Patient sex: M
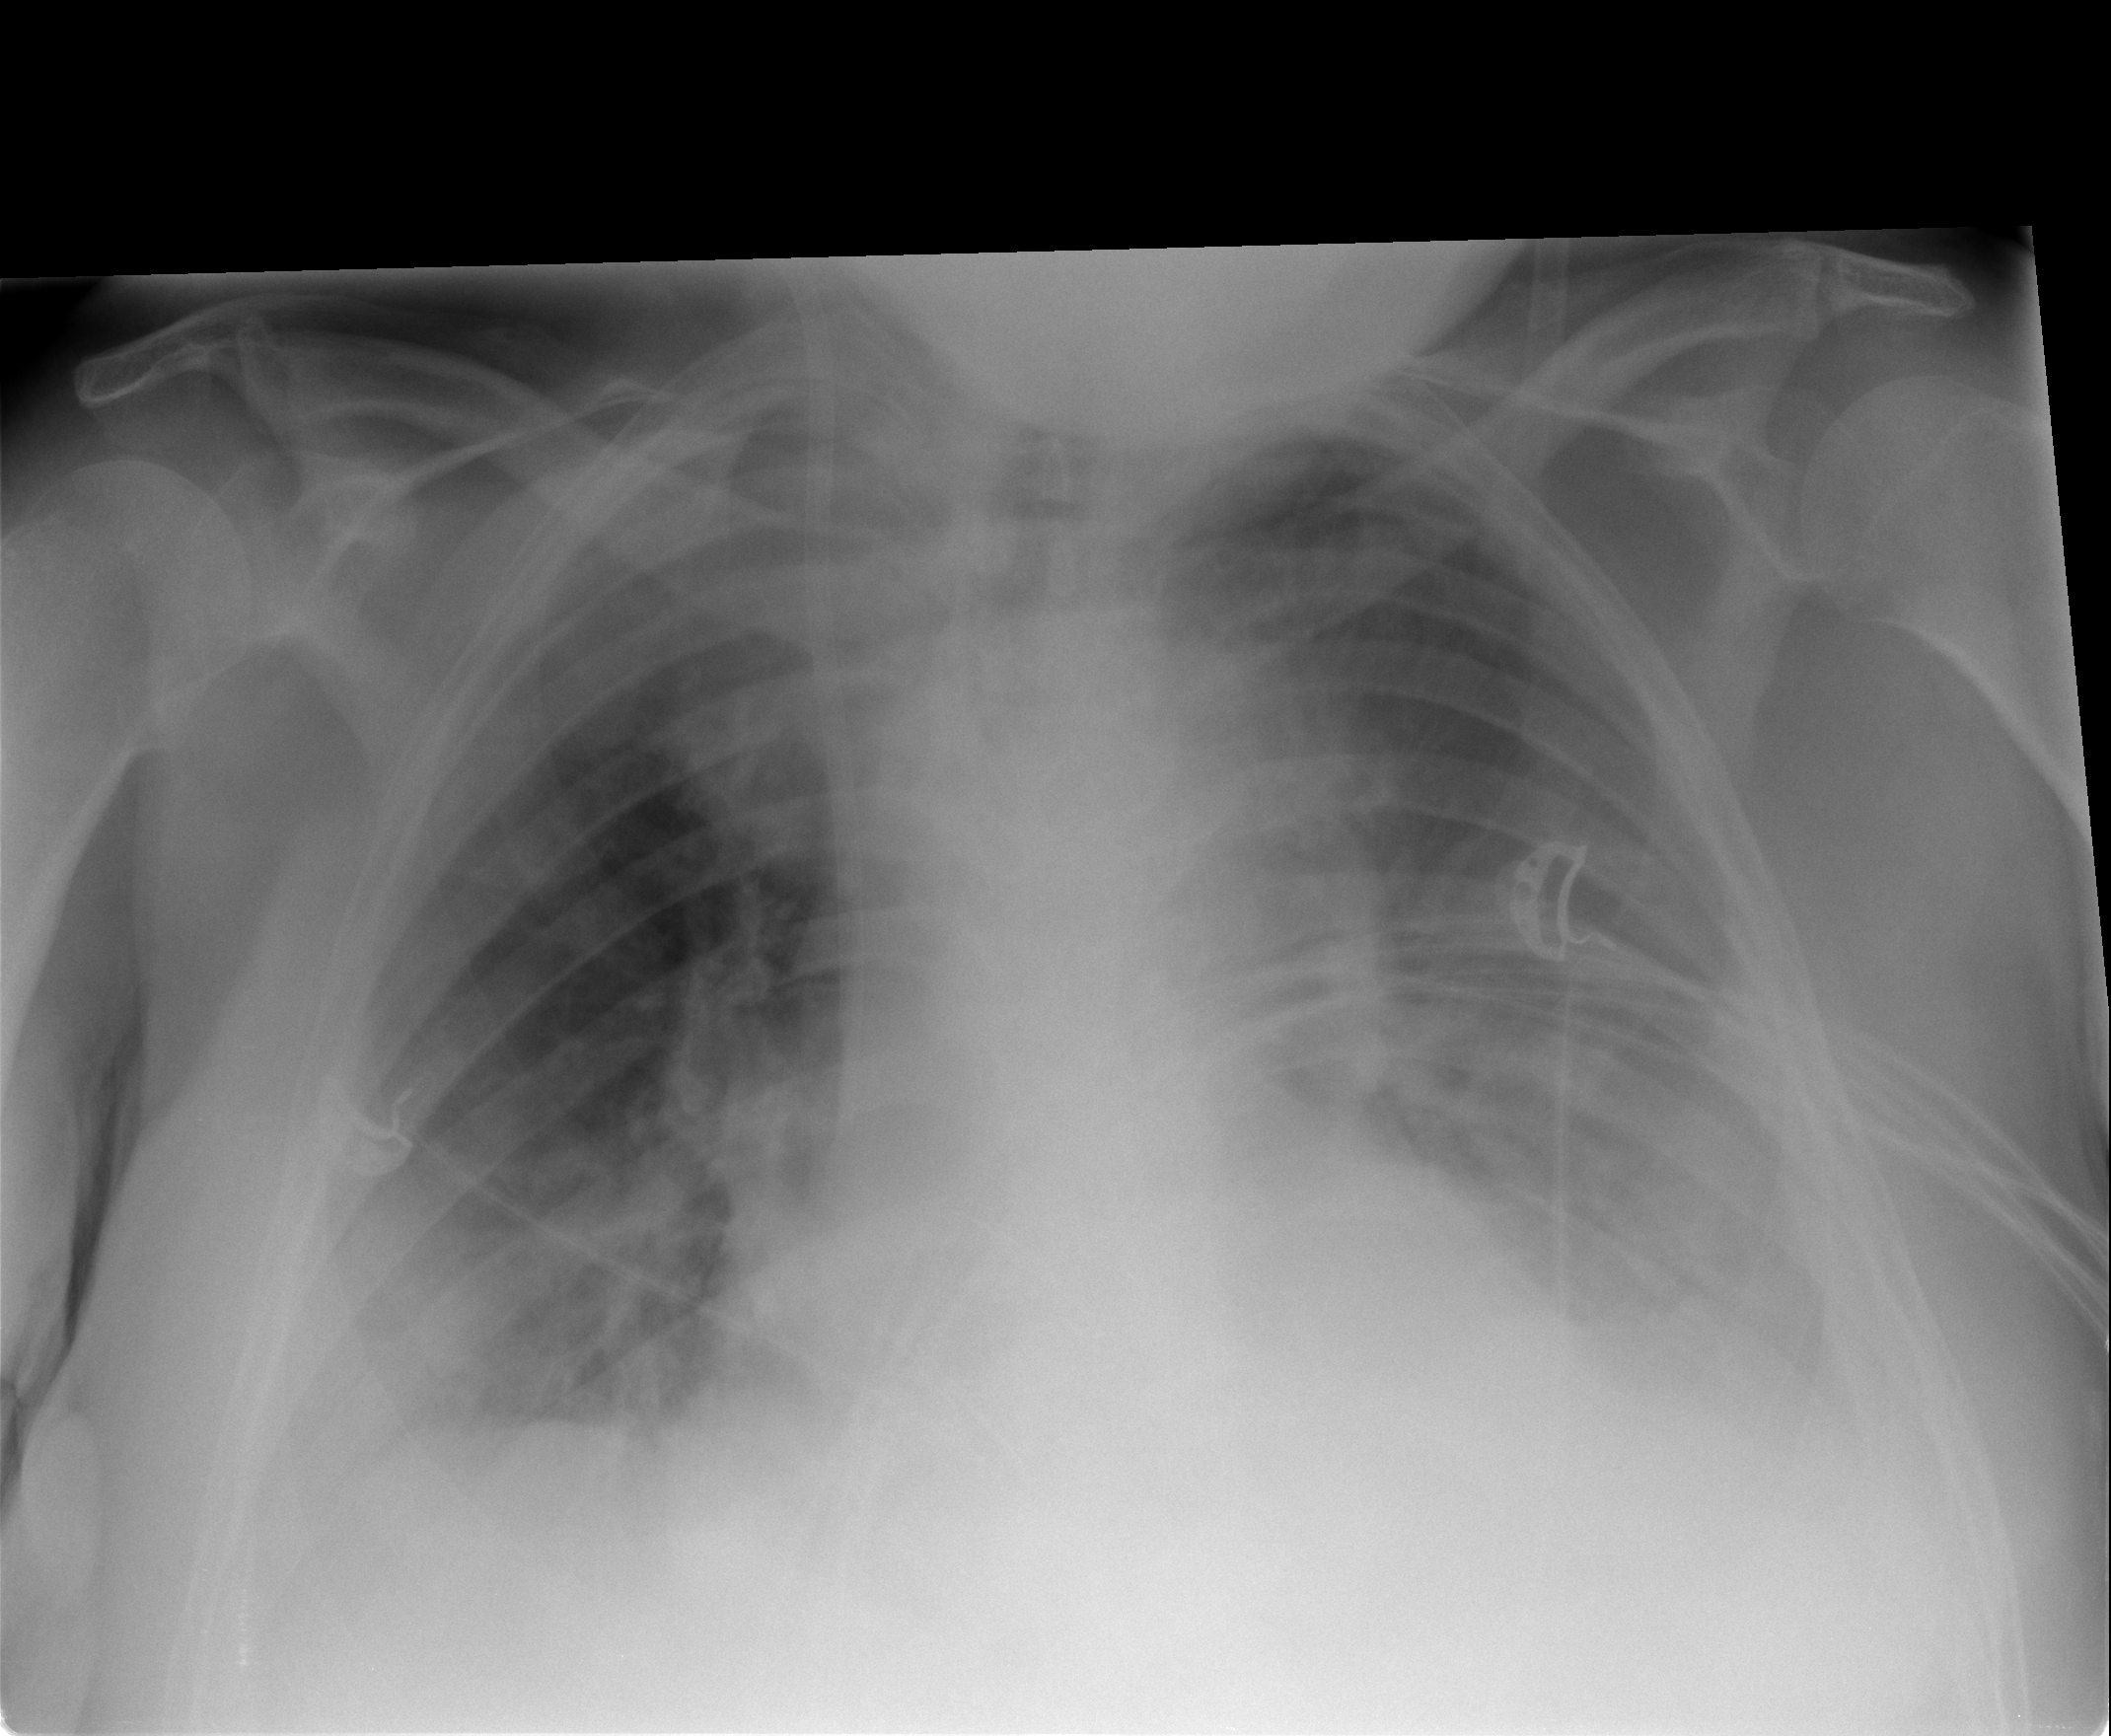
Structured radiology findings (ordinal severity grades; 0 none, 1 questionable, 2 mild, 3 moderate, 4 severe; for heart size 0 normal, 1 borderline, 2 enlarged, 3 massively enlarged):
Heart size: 2
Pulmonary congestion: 2
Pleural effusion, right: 2
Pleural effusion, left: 3
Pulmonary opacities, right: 0
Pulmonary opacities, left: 0
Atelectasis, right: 2
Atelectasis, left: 3